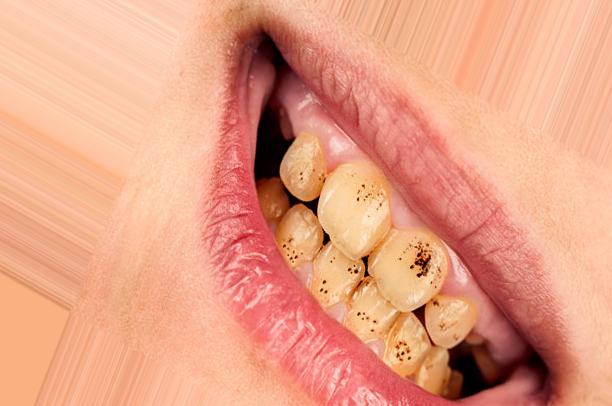
Condition: Tooth Discoloration